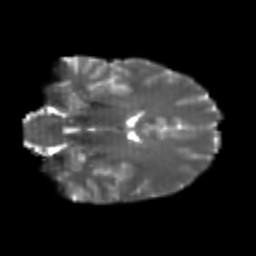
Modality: T2w
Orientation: coronal
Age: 21
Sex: male
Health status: healthy
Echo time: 0.074 s